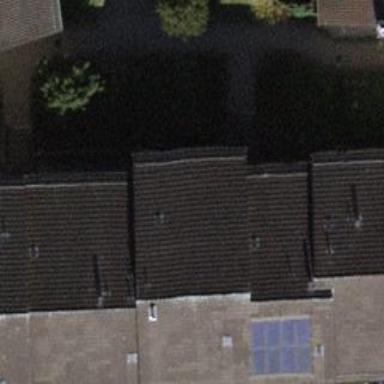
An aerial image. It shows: Building with tile roof.